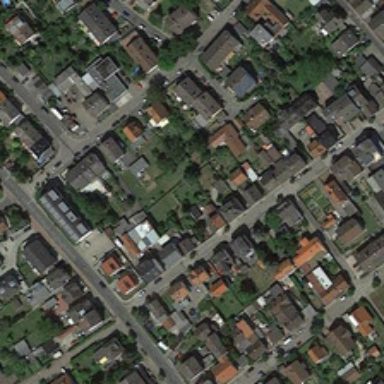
Many buildings and many green trees are in a dense residential area .